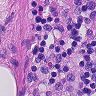
Metastatic tissue present: no